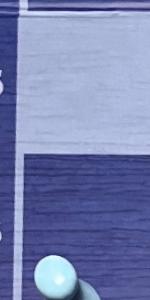
Label: Empty